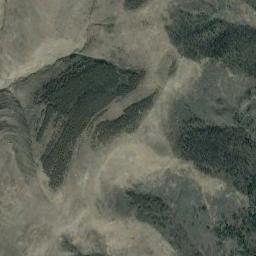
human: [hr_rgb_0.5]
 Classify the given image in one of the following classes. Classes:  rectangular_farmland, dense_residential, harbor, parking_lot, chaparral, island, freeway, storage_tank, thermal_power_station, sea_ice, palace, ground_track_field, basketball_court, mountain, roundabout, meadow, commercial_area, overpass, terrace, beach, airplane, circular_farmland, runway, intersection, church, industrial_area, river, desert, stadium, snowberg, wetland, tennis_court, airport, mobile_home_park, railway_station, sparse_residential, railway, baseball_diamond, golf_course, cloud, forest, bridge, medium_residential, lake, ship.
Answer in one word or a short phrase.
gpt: mountain